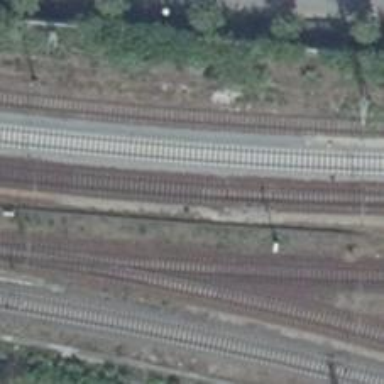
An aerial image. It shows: Railway signal.